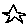
Label: star